Aerial crown-view tile of a tropical tree (Barro Colorado Island, Panama), acquired 20250818:
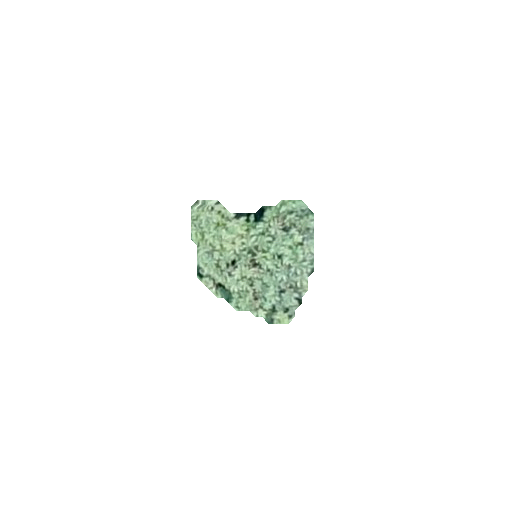
Species: Cecropia insignis
GBIF accepted scientific name: Cecropia insignis
Crown area: 16.733 m²